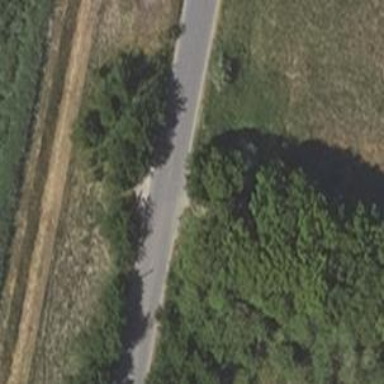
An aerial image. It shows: Unclassified road with asphalt surface.